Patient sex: F
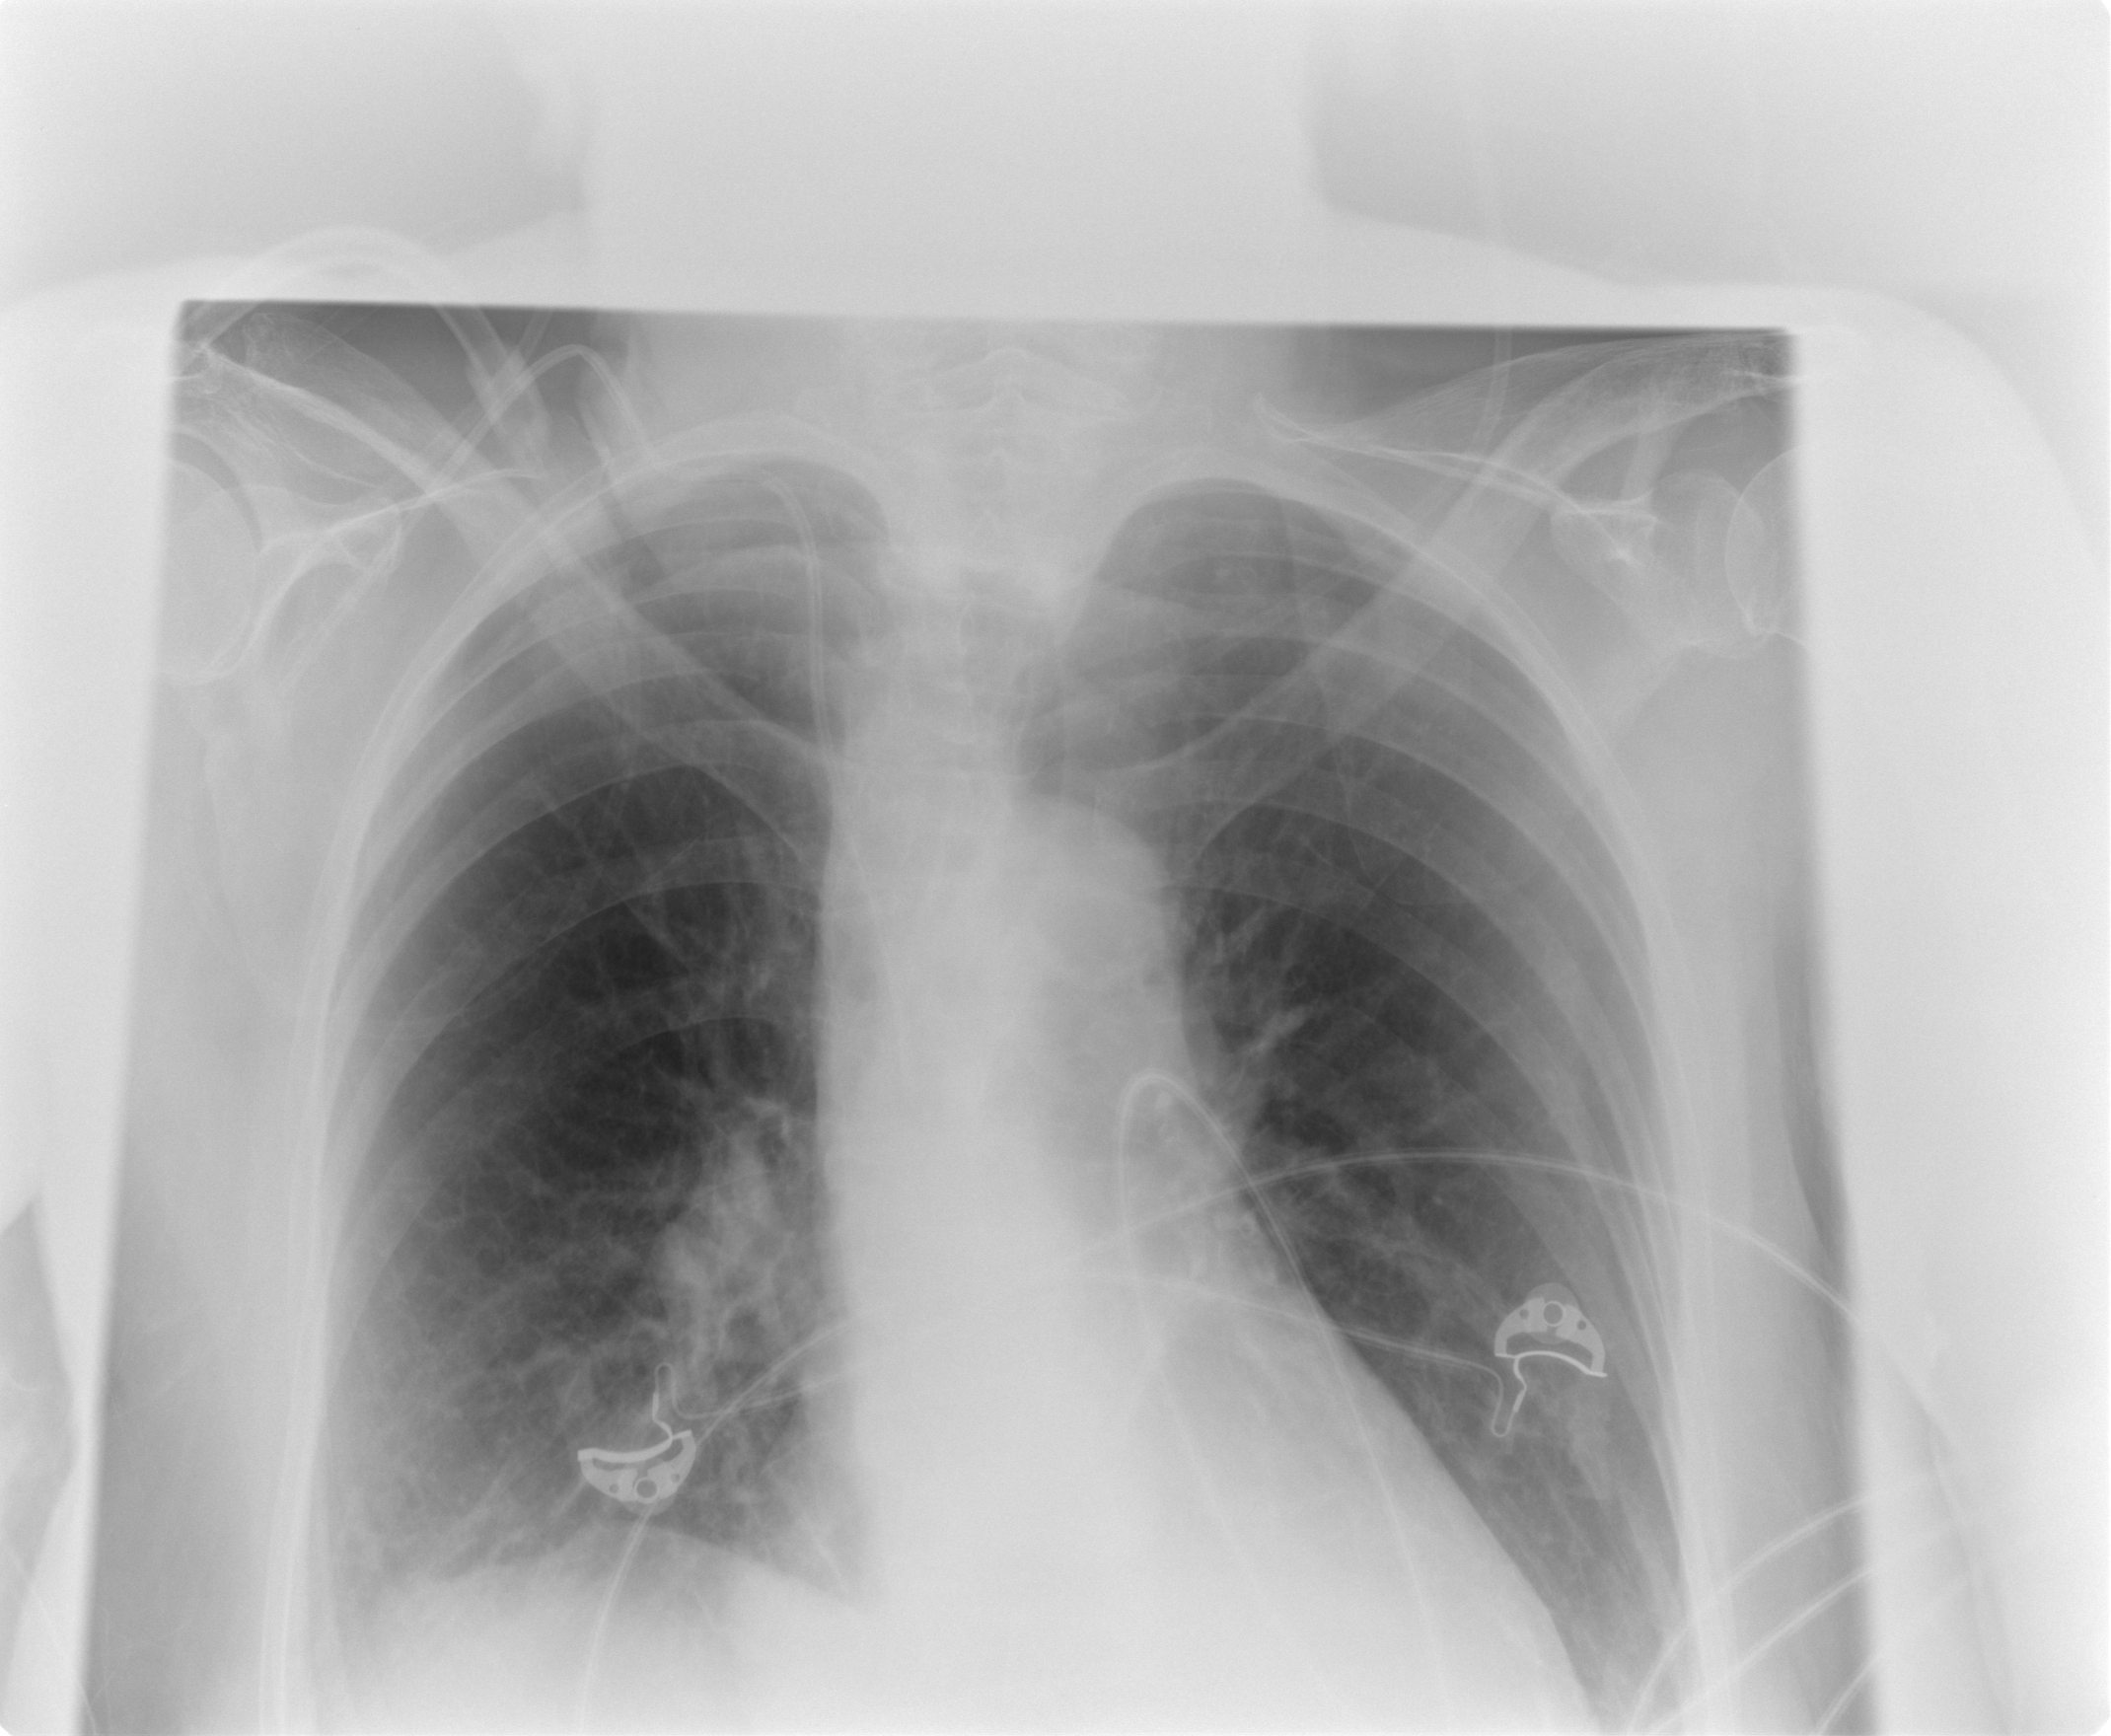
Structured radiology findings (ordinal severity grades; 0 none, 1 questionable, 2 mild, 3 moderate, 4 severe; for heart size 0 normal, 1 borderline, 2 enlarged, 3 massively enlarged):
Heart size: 0
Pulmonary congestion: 0
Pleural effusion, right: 0
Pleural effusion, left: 0
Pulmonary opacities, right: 0
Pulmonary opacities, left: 0
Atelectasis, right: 1
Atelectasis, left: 0